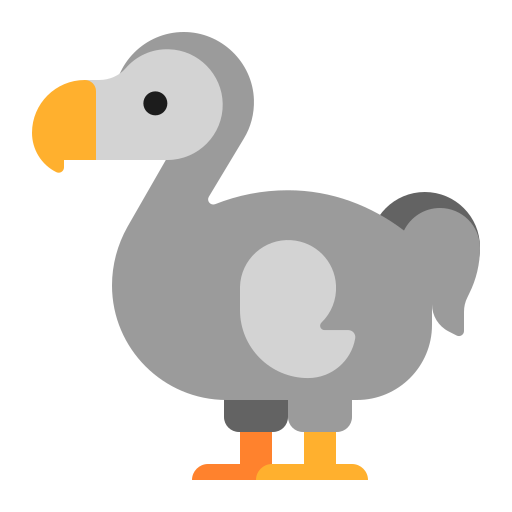
dodo flat